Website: walmart
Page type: address-validator
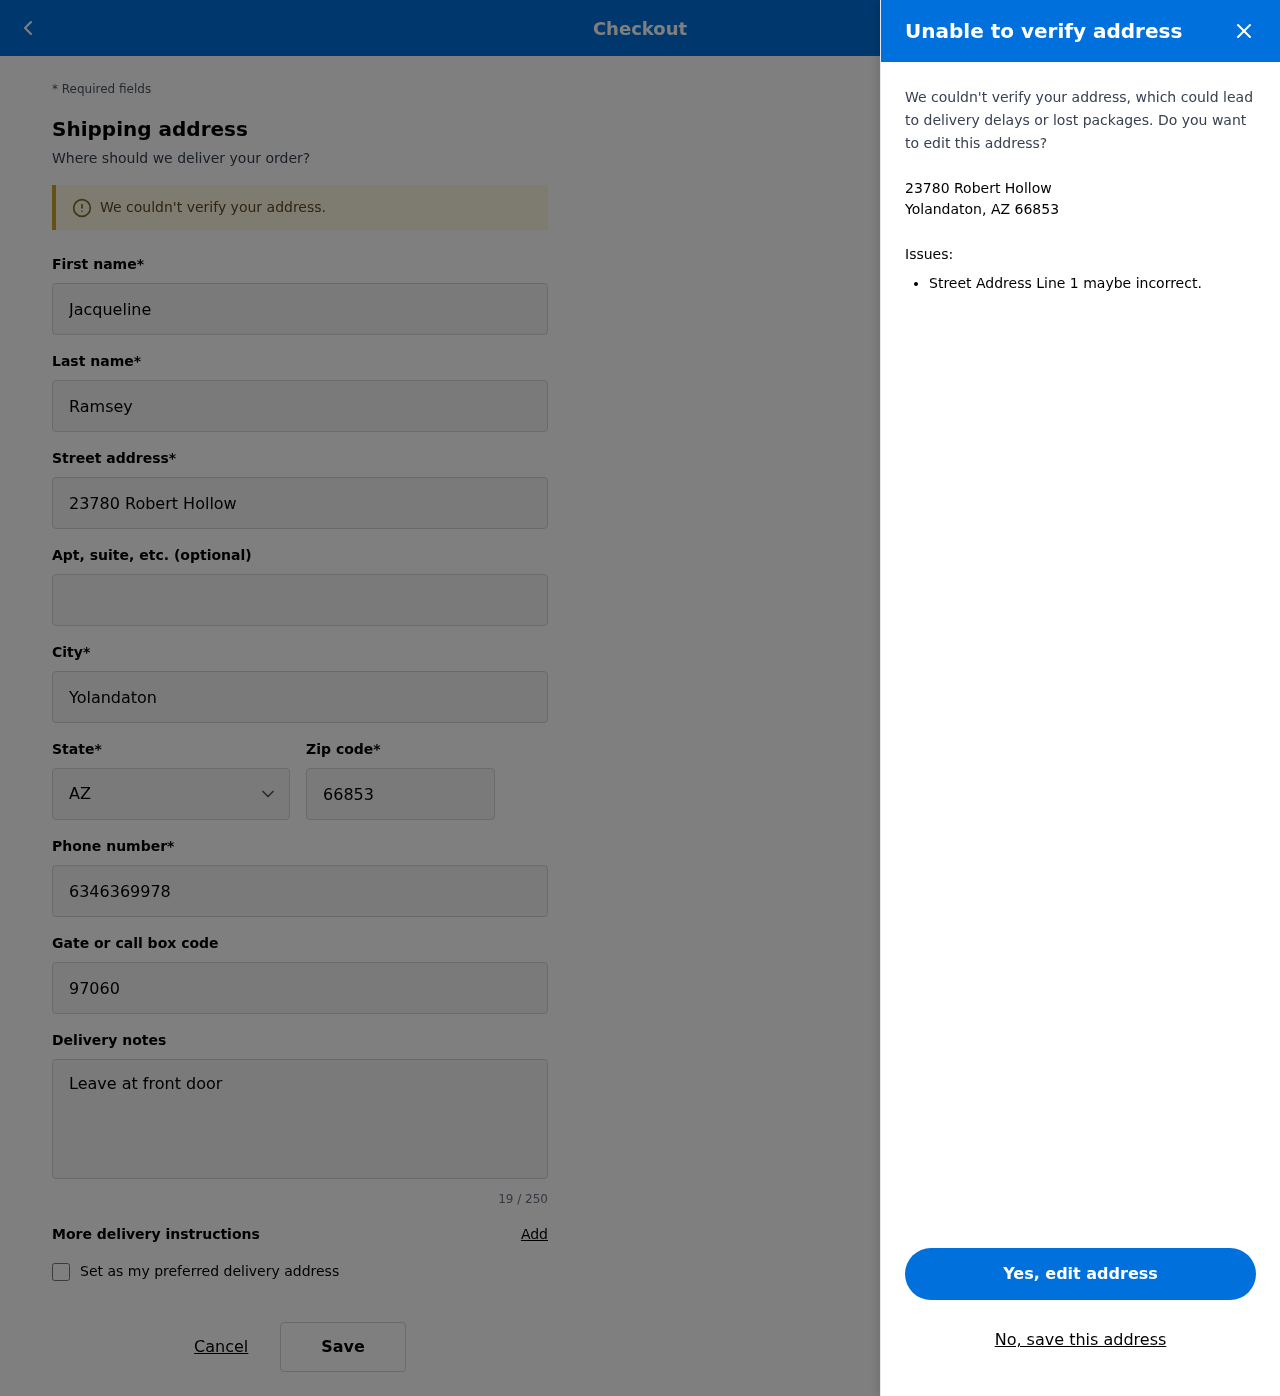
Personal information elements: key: PII_CITY_STATE_ZIP
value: Yolandaton, AZ 66853
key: PII_DELIVERY_INSTRUCTIONS
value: Leave at front door
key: PII_STATE_ABBR
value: AZ
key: PII_STREET
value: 23780 Robert Hollow
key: PII_FIRSTNAME
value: Jacqueline
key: PII_LASTNAME
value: Ramsey
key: PII_CITY
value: Yolandaton
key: PII_POSTCODE
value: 66853
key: PII_PHONE
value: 6346369978
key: PII_SECURITY_CODE
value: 97060